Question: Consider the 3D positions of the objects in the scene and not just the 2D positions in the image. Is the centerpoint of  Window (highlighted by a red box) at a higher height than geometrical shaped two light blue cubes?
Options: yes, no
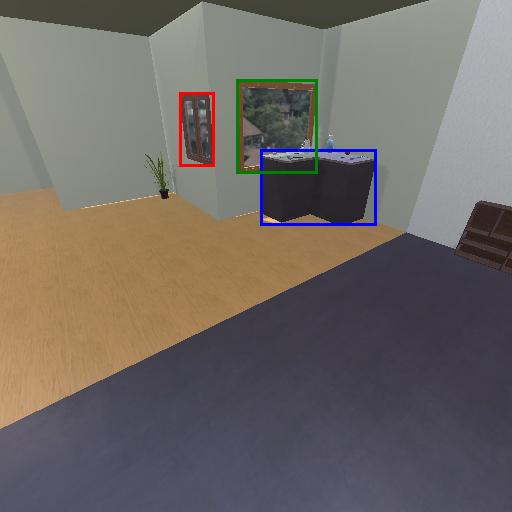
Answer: yes